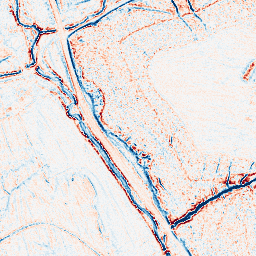
Category: edge_preserving
Decomposition family: anisotropic_diffusion
Decomposition parameters: iterations: 5
kappa: 50
gamma: 0.2
Upsampling method: regularized
Upsampling parameters: scale: 2
lambda_reg: 0.001
Upsampling scale: 2